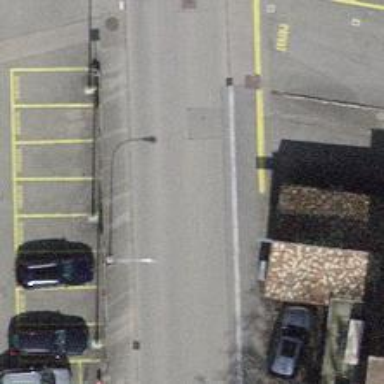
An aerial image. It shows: Bicycle parking facility.